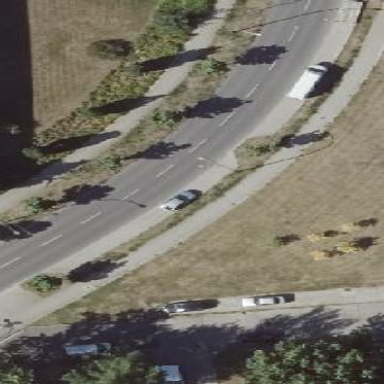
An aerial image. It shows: Street-side parallel parking area with paving stones surface.